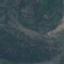
Label: HerbaceousVegetation